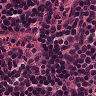
Metastatic tissue present: no